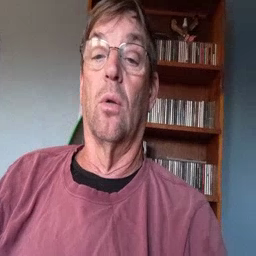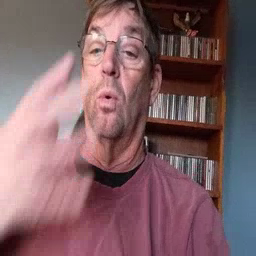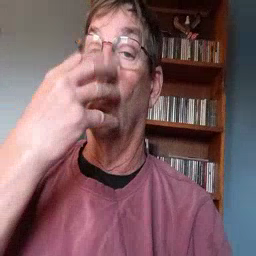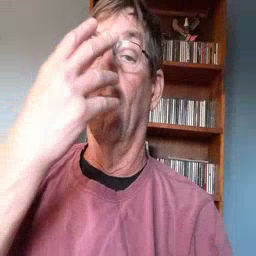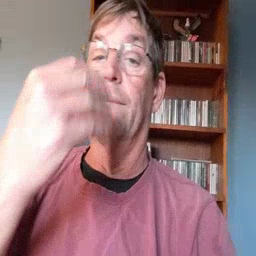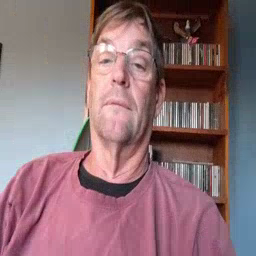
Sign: wolf